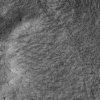
Atmospheric dust classification: not_dusty